Aerial crown-view tile of a tropical tree (Barro Colorado Island, Panama), acquired 20240918:
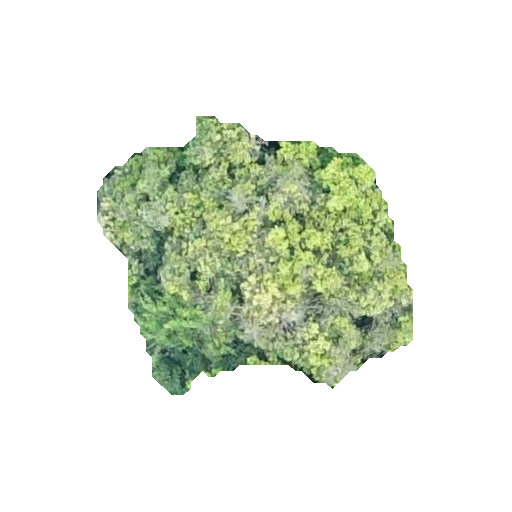
Species: Prioria copaifera
GBIF accepted scientific name: Prioria copaifera
Crown area: 97.125 m²